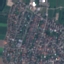
Land use / land cover: Residential